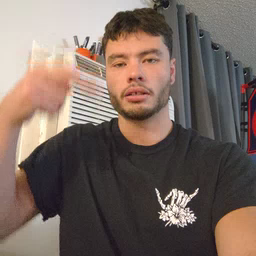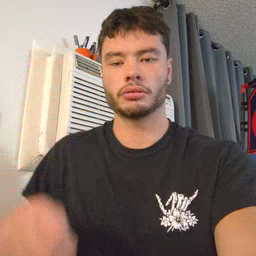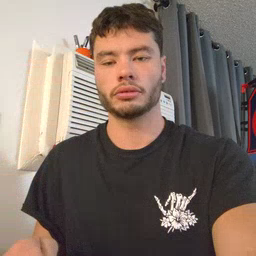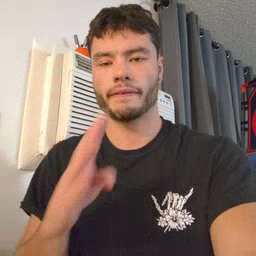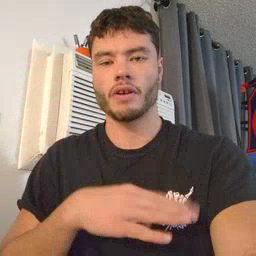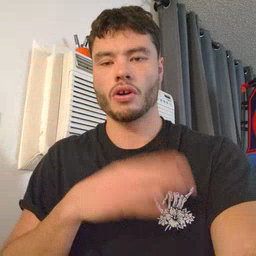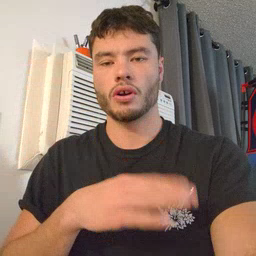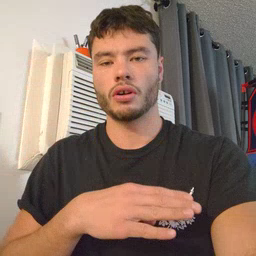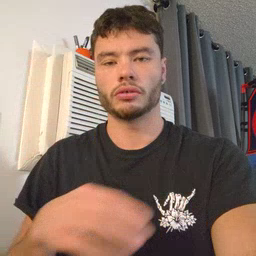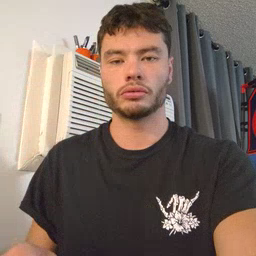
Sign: fall